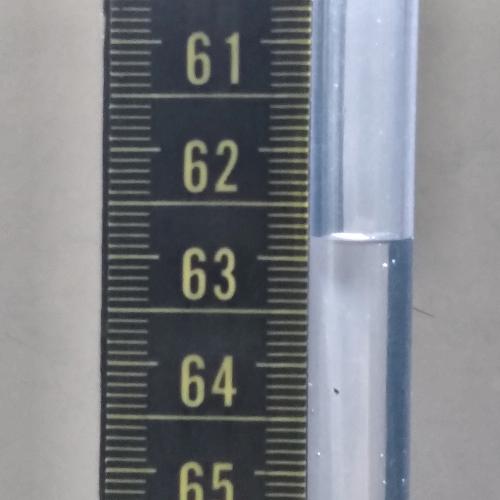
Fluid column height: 62.8 cm